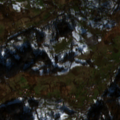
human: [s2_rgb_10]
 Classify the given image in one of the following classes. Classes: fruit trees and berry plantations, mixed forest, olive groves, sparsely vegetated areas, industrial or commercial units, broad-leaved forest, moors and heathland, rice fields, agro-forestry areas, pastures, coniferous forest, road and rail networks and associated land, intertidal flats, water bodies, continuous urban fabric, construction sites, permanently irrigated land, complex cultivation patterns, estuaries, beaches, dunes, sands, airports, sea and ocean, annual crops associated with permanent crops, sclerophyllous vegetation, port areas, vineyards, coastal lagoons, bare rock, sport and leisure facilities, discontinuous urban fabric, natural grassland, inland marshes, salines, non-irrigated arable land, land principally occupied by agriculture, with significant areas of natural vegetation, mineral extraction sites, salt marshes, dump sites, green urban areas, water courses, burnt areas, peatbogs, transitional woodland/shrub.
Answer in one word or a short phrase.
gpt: complex cultivation patterns, land principally occupied by agriculture, with significant areas of natural vegetation, broad-leaved forest, transitional woodland/shrub